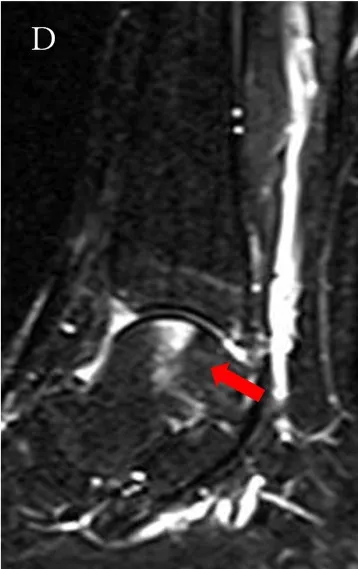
The patient's CT and MRI scans. (D) An MRI short tau inversion recovery (STIR) image of the sagittal section shows a high signal which was observed on the medial articular surface of the talus and the medial malleolus.
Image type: radiology (mri)